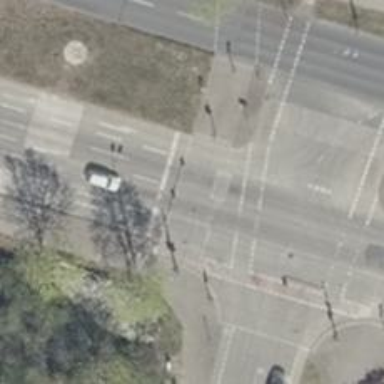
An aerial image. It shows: Crossing with traffic signals.